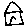
Label: house